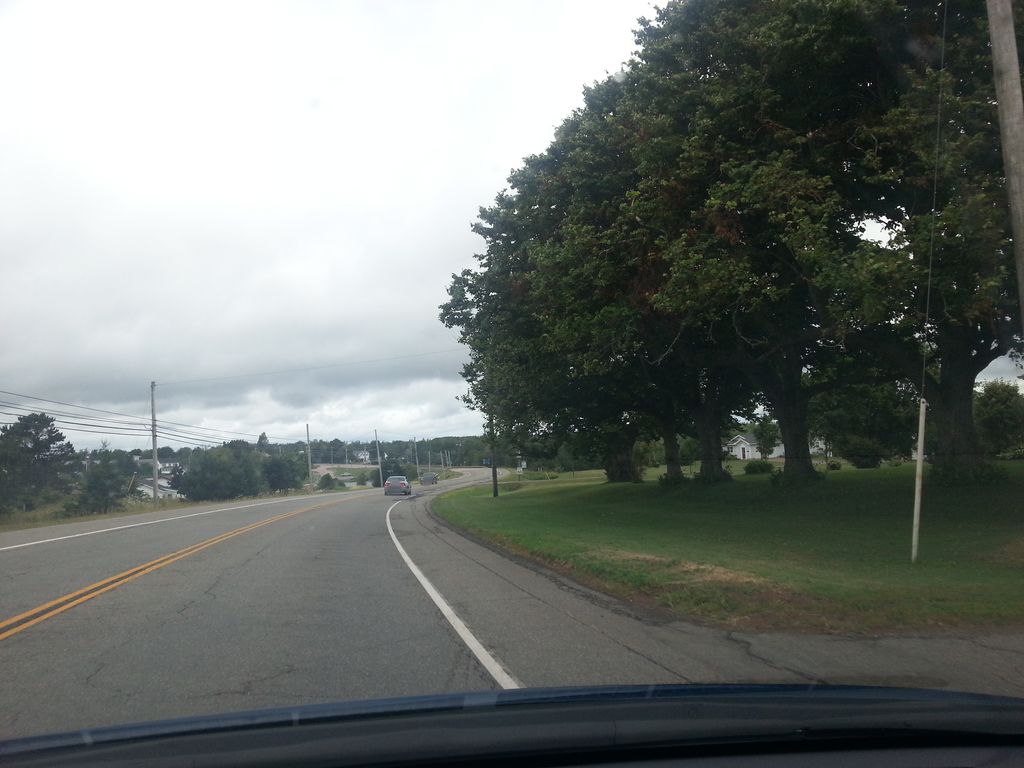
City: charlottetown